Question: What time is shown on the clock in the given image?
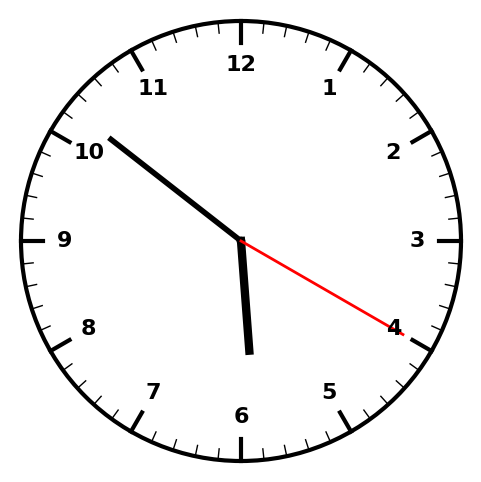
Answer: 05:51:20